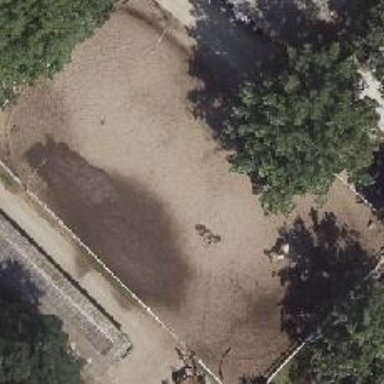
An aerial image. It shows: Equestrian pitch with sand surface for leisure land activities.